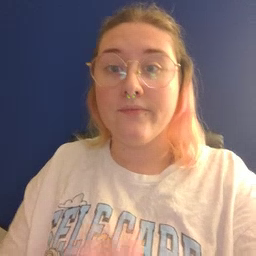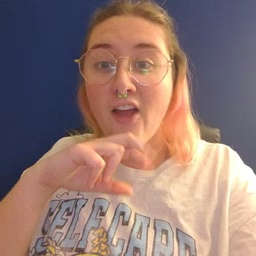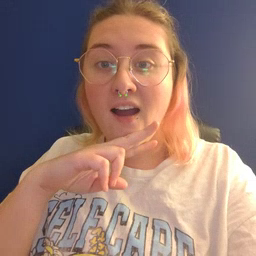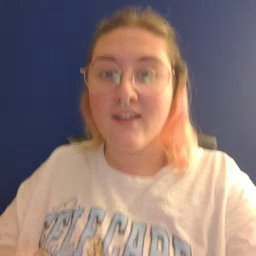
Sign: frog